Question: I'm working on a credit project of CS50 and I have some problem with the verification of the credit card.
Here the function I create:
'''
def main():
while True :
cardnumber = input("Please enter a credit card number: ")
if cardnumber.isdecimal() and int(cardnumber) > 0 :
break
count = len(cardnumber)
if count != 13 and count != 15 and count != 16:
print("INVALID")
else:
check(count, cardnumber)
def check(length, number):
lenght_max = 15
if length == 15 and int(number[0]) == 3 and (int(number[1]) == 4 or int(number[1]) == 7):
if validator(number):
print("AMEX")
elif length == 16 and int(number[0]) == 5 and int(number[1]) <= 5:
if validator(number):
print("MASTERCARD")
elif length == 16 or length == 13 and int(number[0]) == 4:
if validator(number):
print("VISA")
else:
print("INVALID")
return number
def validator(num):
sum = 0
while num > 0:
sum += num % 10
num = num // 10
return sum
odd = [int(num[i]) * 2 for i in range(1, len(num), 2)]
even = [int(num[i]) for i in range(0, len(num), 2)]
new_sum = sum(validator(x) for x in odd) + sum(even)
if(new_sum % 10 == 0):
return True
else:
print("INVALID")
main()
'''
I found the way to print the evens and the odds(multiply also time 2) but now I have to sum booth and check if the remainder is 0

Here the complete instruction:
<URL>
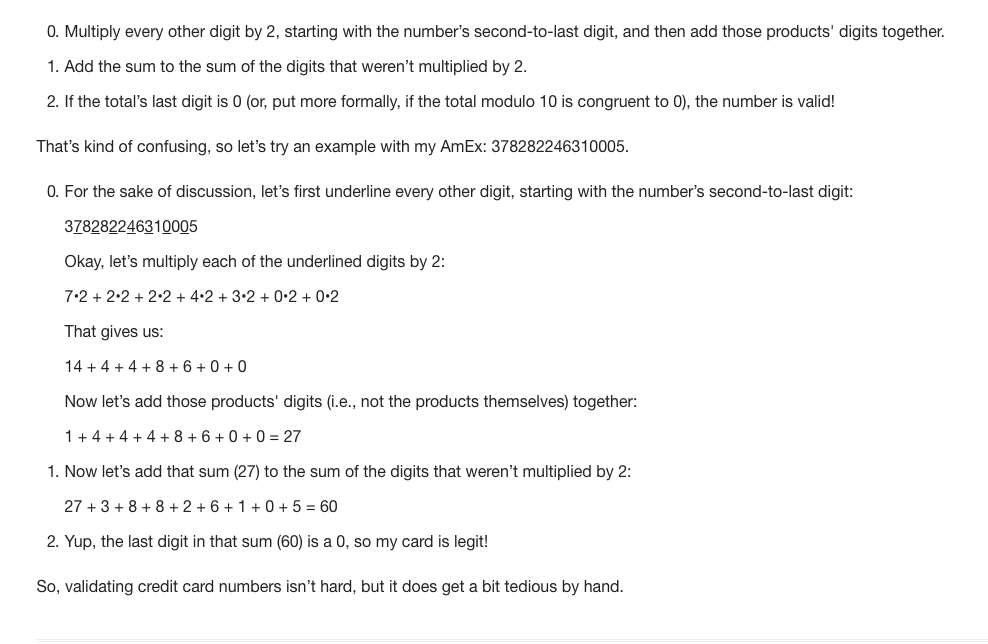
Answer: Write a helper function to sum your digits. You'll need to use it extensively.
'''
def dig_sum(num):
sum = 0
while num > 0:
sum += num % 10
num = num // 10
return sum
num = '378282246310005' # your credit card number
odd = [int(num[i]) * 2 for i in range(1, len(num), 2)] # these two remain the same
even = [int(num[i]) for i in range(0, len(num), 2)]
new_sum = sum(dig_sum(x) for x in odd) + sum(even)
if(new_sum % 10 == 0):
print('Valid') #valid!
'''
'sum(dig_sum(x) for x in odd)' will get the digit sum for each number in your 'odd' list and 'sum(...)' that finds the resultant sum.
Input:
'''
'378282246310005'
'''
Output:
'''
Valid
'''